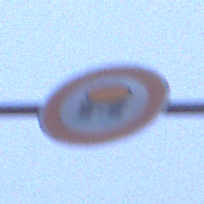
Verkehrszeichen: VerbotFahrzeugeWassergefaehrdenderLadung
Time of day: SunriseSunset
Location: Outdoor (Urban)
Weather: Overcast
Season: NotSpecified
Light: Natural